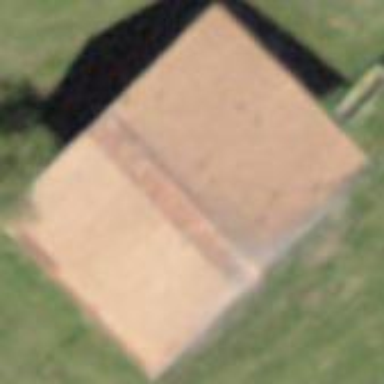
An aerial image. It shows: Barn.